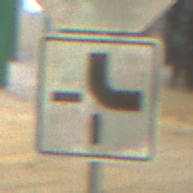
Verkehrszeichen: VerlaufVorfahrtsstrasse4
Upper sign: Stop
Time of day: MorningAfternoon
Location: Roofed (Special)
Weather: NotSpecified
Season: NotSpecified
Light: Artificial